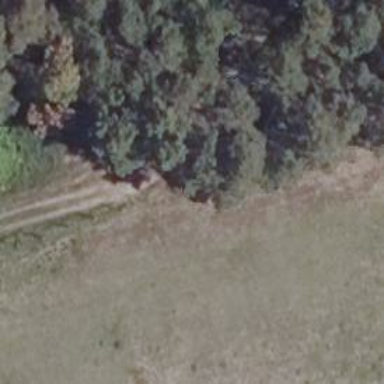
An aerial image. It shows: Track with grade 4 track type.